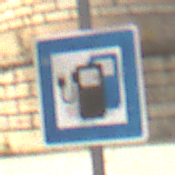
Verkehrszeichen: LadestationFuerElektrofahrzeuge
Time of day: MorningAfternoon
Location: Outdoor (Suburban)
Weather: PartlyCloudy
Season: NotSpecified
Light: Natural